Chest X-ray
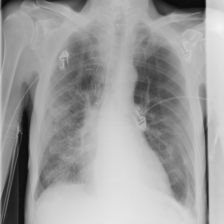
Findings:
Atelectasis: negative
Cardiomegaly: negative
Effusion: negative
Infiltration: negative
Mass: negative
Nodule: negative
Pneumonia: negative
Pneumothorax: negative
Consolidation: negative
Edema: negative
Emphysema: negative
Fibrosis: negative
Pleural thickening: negative
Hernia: negative